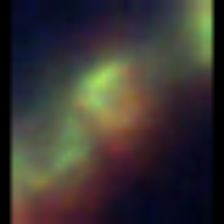
Taxon: Diatom_aggregate
Group: Diatoms